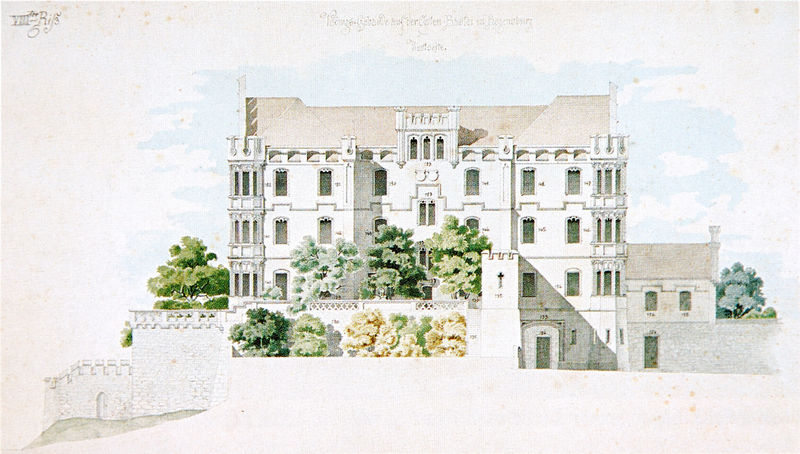
Titel: Königliche Villa in Regensburg - Aufriss Westseite
Künstler: Ludwig Foltz
Standort: München
Institution: Stadtmuseum, Graphische Sammlung
Schlagwörter: baum, berg, blau, blätter, dunkel, felsen, himmel, laub, meer, schatten, weiß, aquarell, bäume, gelb, grün, ocker, stadt, braun, fenster, frankreich, grau, hell, hintergrund, licht, schwarz, tür, zeichnung, anlage, dach, gebäude, haus, rot, schloss, beige, architektur, blass, stein, steine, hügel, brüstung, busch, büsche, pflanzen, england, renaissance, kamin, turm, garten, balkon, schrift, papier, ansicht, fassade, türen, abhang, fels, hang, dächer, mauer, ziegel, wasserfarbe, grünanlage, romantik, symmetrie, inschrift, seitenansicht, geländer, tor, zinnen, anbau, erker, fugen, laviert, tusche, burg, kloster, kreuz, türmchen, türme, palast, mauerwerk, text, koloriert, bleistift, topografie, entwurf, arkaden, aussenansicht, portal, wappen, villa, risalit, mauern, landhaus, historismus, plan, zierde, riß, durchbrochen, beschreibung, zinne, klassizistisch, aufriss, mittelrisalit, satteldach, dreiflügelanlage, gartenanlage, neo, neogotik, historistisch, ehöht, mehrfamilienhaus, schlossmauer, viergeschössig, villa schloss, baume, ggg4, negotik, dach#, haus villa, zinnen#